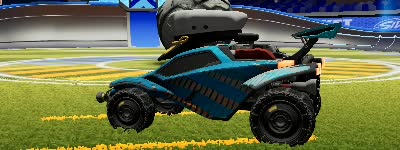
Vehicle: octane